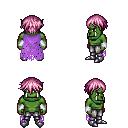
a pixel art fantasy rpg character, male body template, orc, green skin, maroon tattered cape, metal pants, pink short bangs hairstyle, white cloth bracers, metal boots, four views (front, back, left, right), 2x2 character sprite sheet, small pixel art, hard edges, no anti-aliasing